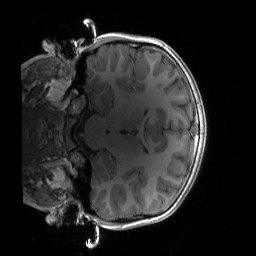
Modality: T1w
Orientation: coronal
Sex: male
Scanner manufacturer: siemens
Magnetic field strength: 3 T
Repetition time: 1.9 s
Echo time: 0.00243 s